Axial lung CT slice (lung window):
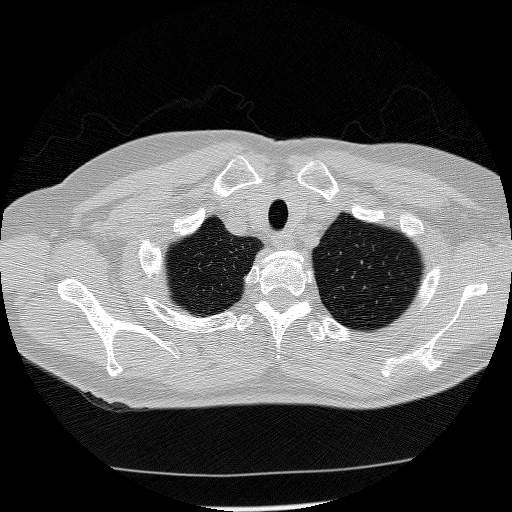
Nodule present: no